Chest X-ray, AP view. Patient: 19 years old, sex F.
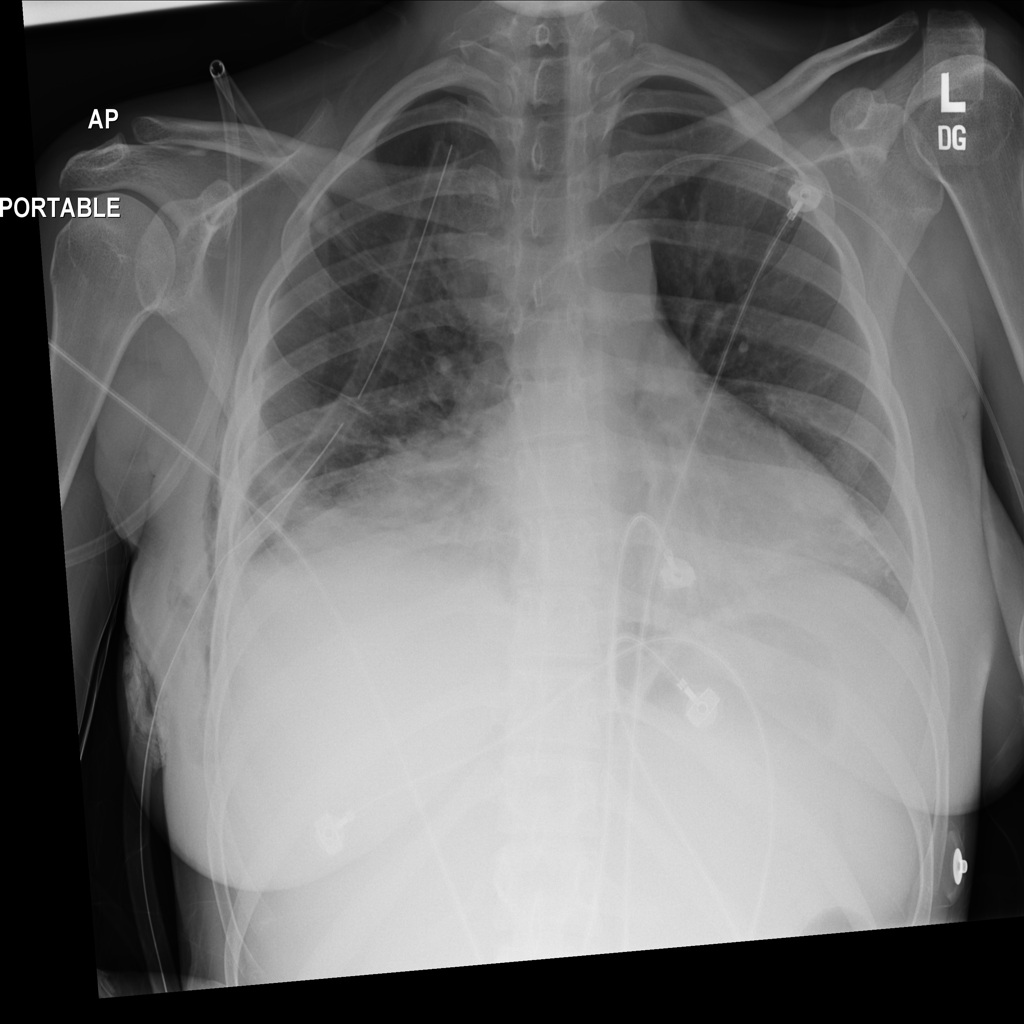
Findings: Infiltration